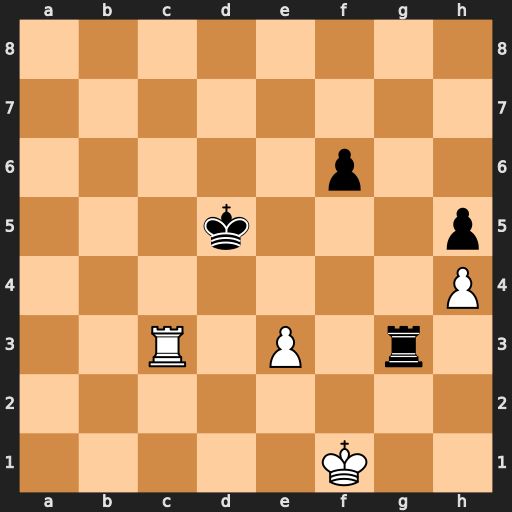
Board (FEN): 8/8/5p2/3k3p/7P/2R1P1r1/8/5K2
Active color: w
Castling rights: -
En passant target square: -
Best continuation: e4+ Kxe4 Rxg3